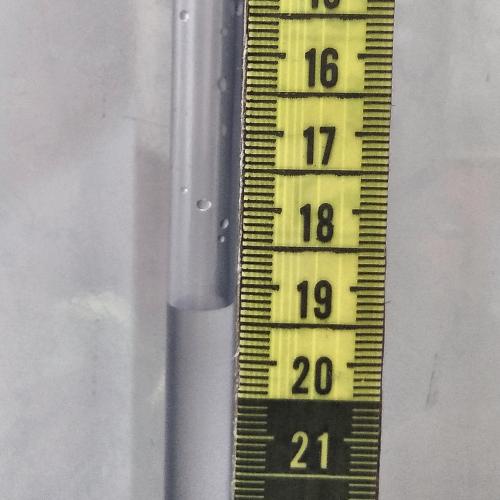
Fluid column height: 19.3 cm